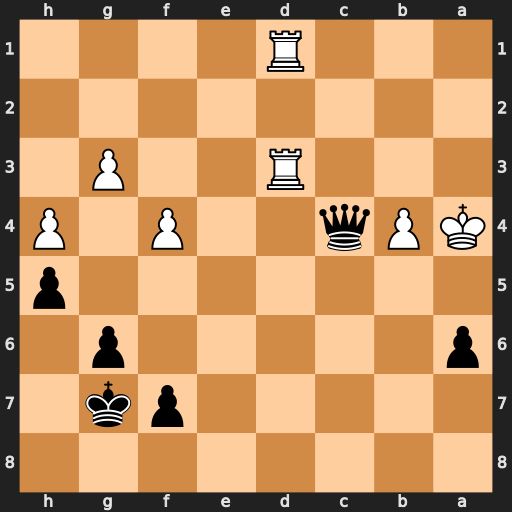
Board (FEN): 8/5pk1/p5p1/7p/KPq2P1P/3R2P1/8/3R4
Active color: b
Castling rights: -
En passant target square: -
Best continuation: Qa2+ Ra3 Qc2+